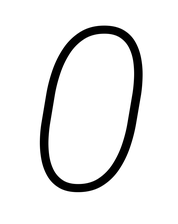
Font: Roboto-Italic_ExtraLight_Italic